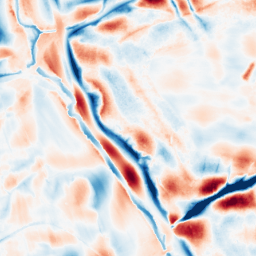
Category: wavelet
Decomposition family: wavelet_biorthogonal
Decomposition parameters: wavelet: bior3.5
level: 5
Upsampling method: linear_exact
Upsampling parameters: scale: 8
Upsampling scale: 8